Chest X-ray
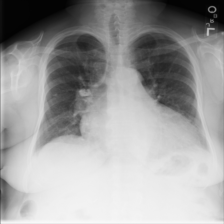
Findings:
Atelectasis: negative
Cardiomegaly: negative
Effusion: negative
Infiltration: negative
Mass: negative
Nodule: negative
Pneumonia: negative
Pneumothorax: negative
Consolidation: negative
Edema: negative
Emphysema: negative
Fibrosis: negative
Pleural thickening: negative
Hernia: negative